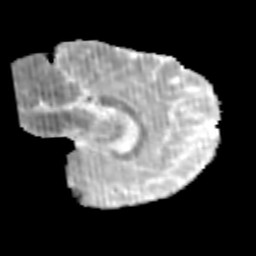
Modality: MD
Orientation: sagittal
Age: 10
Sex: male
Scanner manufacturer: siemens
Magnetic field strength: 3 T
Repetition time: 3.8 s
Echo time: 0.07 s